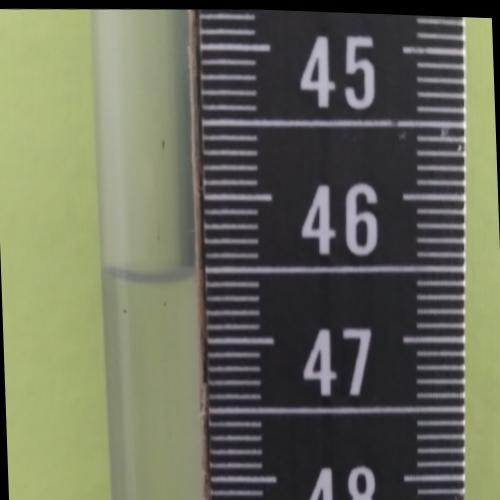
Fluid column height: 46.5 cm